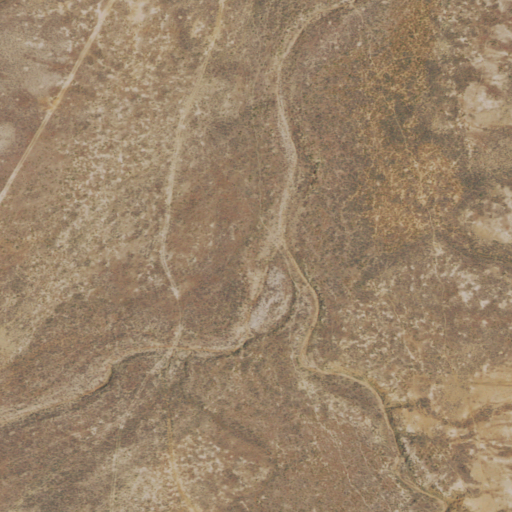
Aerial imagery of valley in Wyoming named Middle Fork Horseshoe Draw containing only shrub